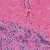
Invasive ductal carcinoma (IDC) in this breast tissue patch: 0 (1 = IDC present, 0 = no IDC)